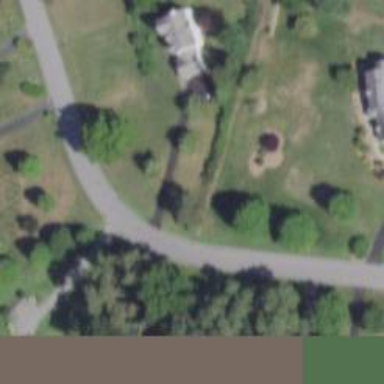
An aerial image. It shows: Driveway.